Chest X-ray:
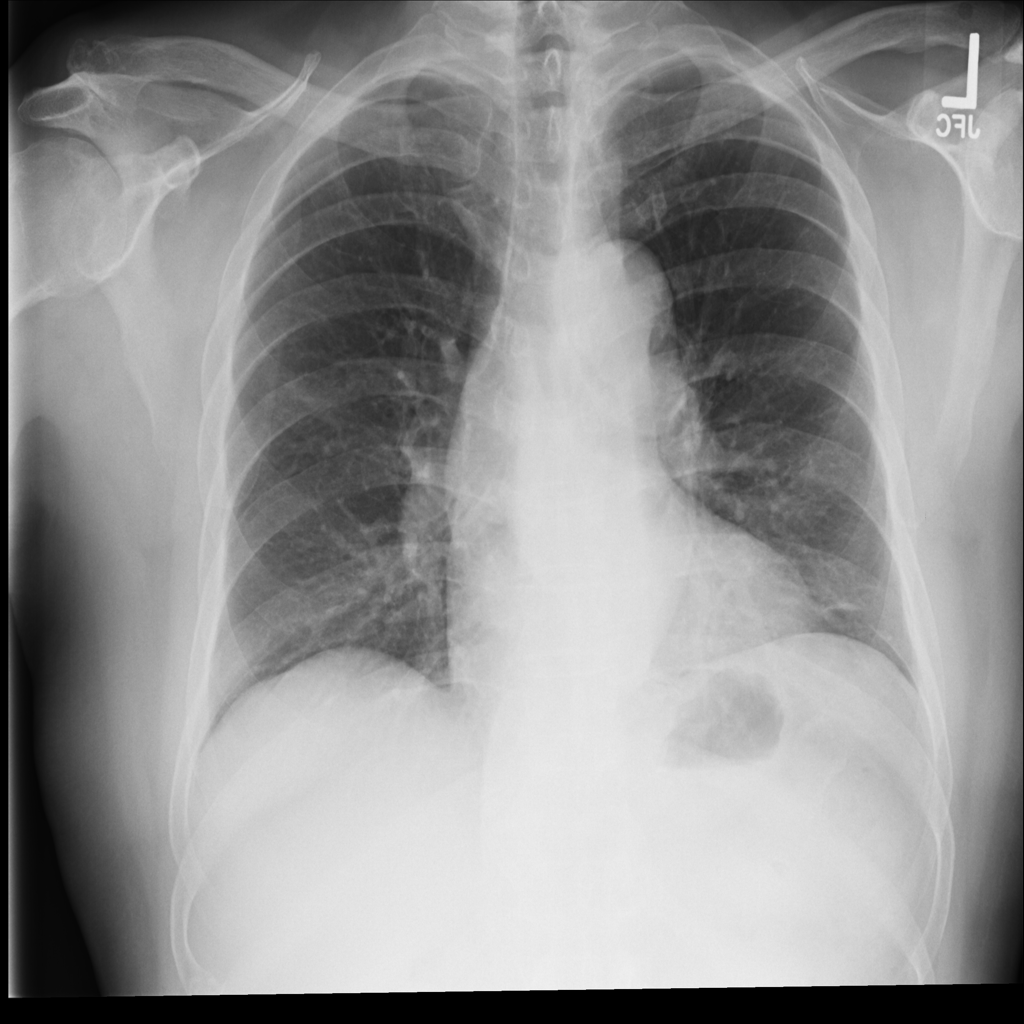
No abnormal finding: yes